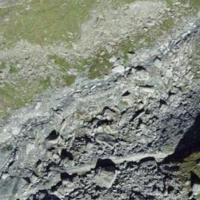
EUNIS habitat code: 48
Species observed at this site:
Tichodroma muraria
Capra ibex